Question: I'm developing an application for use by our employees for ticket tracking on the go. Our tickets have attachments stored with them on occasion, of various file types.
Many of them are text files or images of bugs in our software, which are essential to the ticket when checking out the ticket on the go
in Javascript, how can I get the web browser to prompt the user with a 'what would you like to open this file with?' dialog? much like the following:

I don't even know if this is possible through Javascript, but if so it would really help us out a lot
I am aware that we can display images in Javascript directly, but we would much rather defer the file off to the device and let it handle opening it with the correct program (in case the file type is not an image)
Oh, and we are using Sencha Touch for the application, in case that offers any features of this sort (though I couldn't find any in the docs)
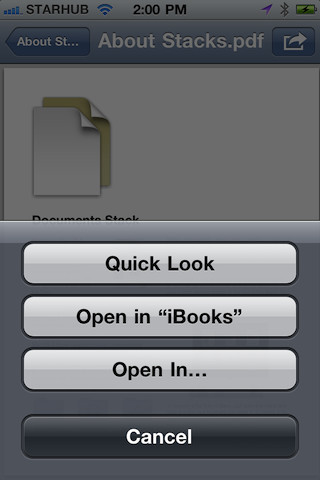
Answer: - - - -
'''
<key>CFBundleDocumentTypes</key>
<array>
<dict>
<key>CFBundleTypeName</key>
<string>supportedExtensions</string>
<key>CFBundleTypeRole</key>
<string>Viewer</string>
<key>LSHandlerRank</key>
<string>Alternate</string>
<key>LSIsAppleDefaultForType</key>
<true/>
<key>LSItemContentTypes</key>
<array>
<string>public.comma-separated-values-text</string>
</array>
</dict>
</array>
'''
-
'''
-(BOOL) application:(UIApplication *)application openURL:(NSURL *)url sourceApplication:(NSString *)sourceApplication annotation:(id)annotation
{
// this url contain the -> your file url
}
'''
Just remember: the handling of the memory of your app is upbto you. The file will be copied into your Application Document Directory space. You will need to manage it. If you no longer need the file, your application will need to delete it.
Implement the following in your javascript:
'''
window.requestFileSystem(LocalFileSystem.PERSISTENT, 0, gotFS, fail);
function gotFS(fileSystem) {
fileSystem.root.getFile("exportBHC.csv", {create: true}, gotFileEntry, fail);
}
function gotFileEntry(fileEntry) {
fileEntry.file(gotFile, fail);
}
function gotFile(file){
readAsText(file);
}
function readAsText(file) {
var reader = new FileReader();
reader.onloadend = function(evt) {
var sqlQuery = {};
var results = evt.target.result;
}
'''